Question: I want to select "Custom" option from Attribute Inspector of WatchKit Interface for UILabel but its disabled.
Is Any one facing the same problem? Please give me direction if I am missing any thing;

I am using XCode Version 6.2 (6C131e)
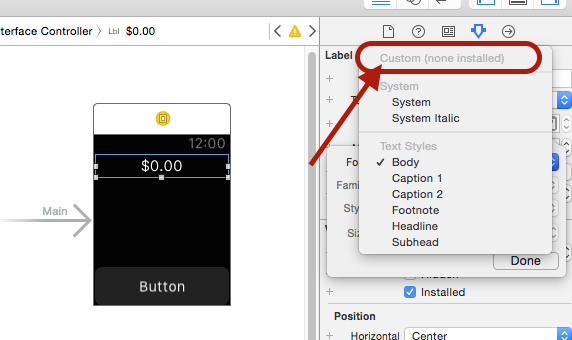
Answer: The standard iOS fonts are only standard on iOS devices. They are not included on Apple Watch.
The documentation shows this list of all standard WatchKit font styles:

Note the phrase "none installed" in your screenshot.
If you want to use , you'll need to install a custom font. From <URL>:
> To use custom fonts, you must install those fonts by doing the following:- - 'UIAppFonts'